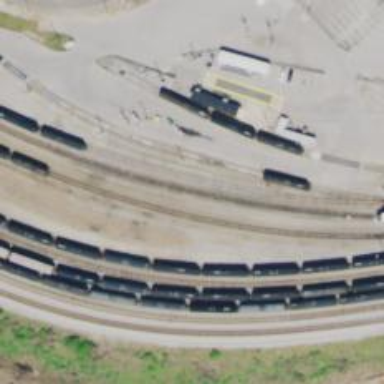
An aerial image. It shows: Railway yard.